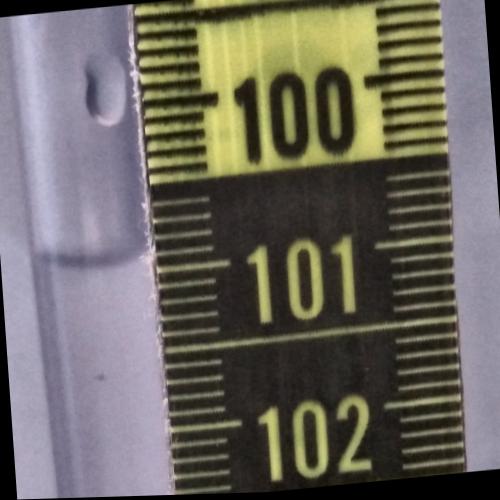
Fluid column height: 100.9 cm